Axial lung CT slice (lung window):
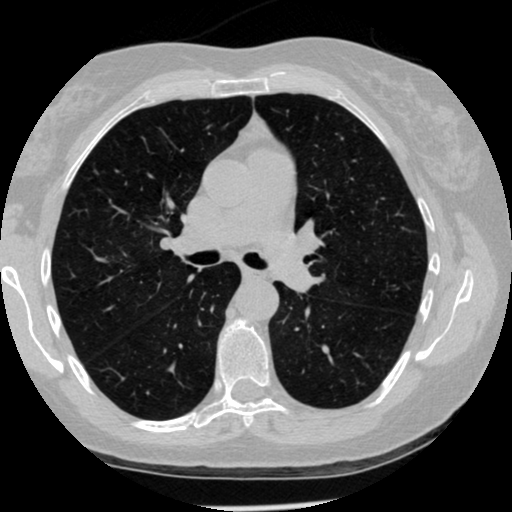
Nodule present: no